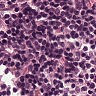
Metastatic tissue present: no